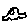
Label: car